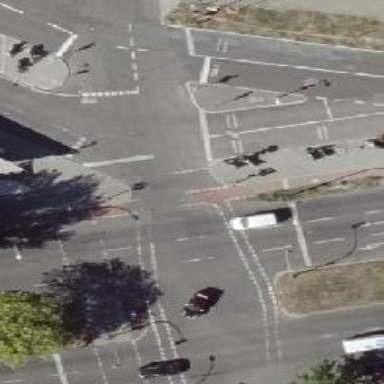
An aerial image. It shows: Road with traffic signals.